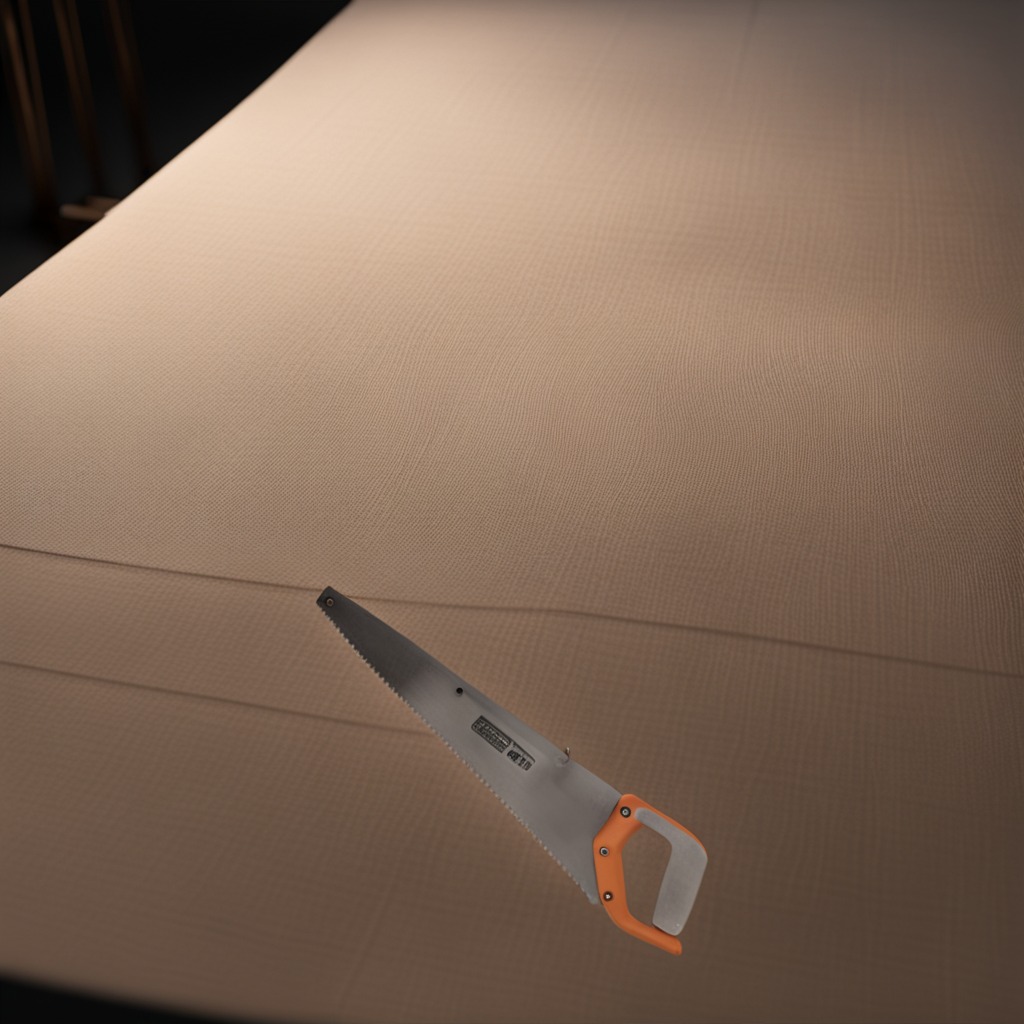
A metal saw is lying on the wooden table.